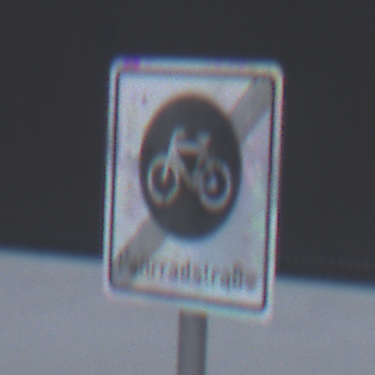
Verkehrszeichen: EndeFahrradstrasse
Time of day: MorningAfternoon
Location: Outdoor (Suburban)
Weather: Overcast
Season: NotSpecified
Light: Natural